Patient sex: F
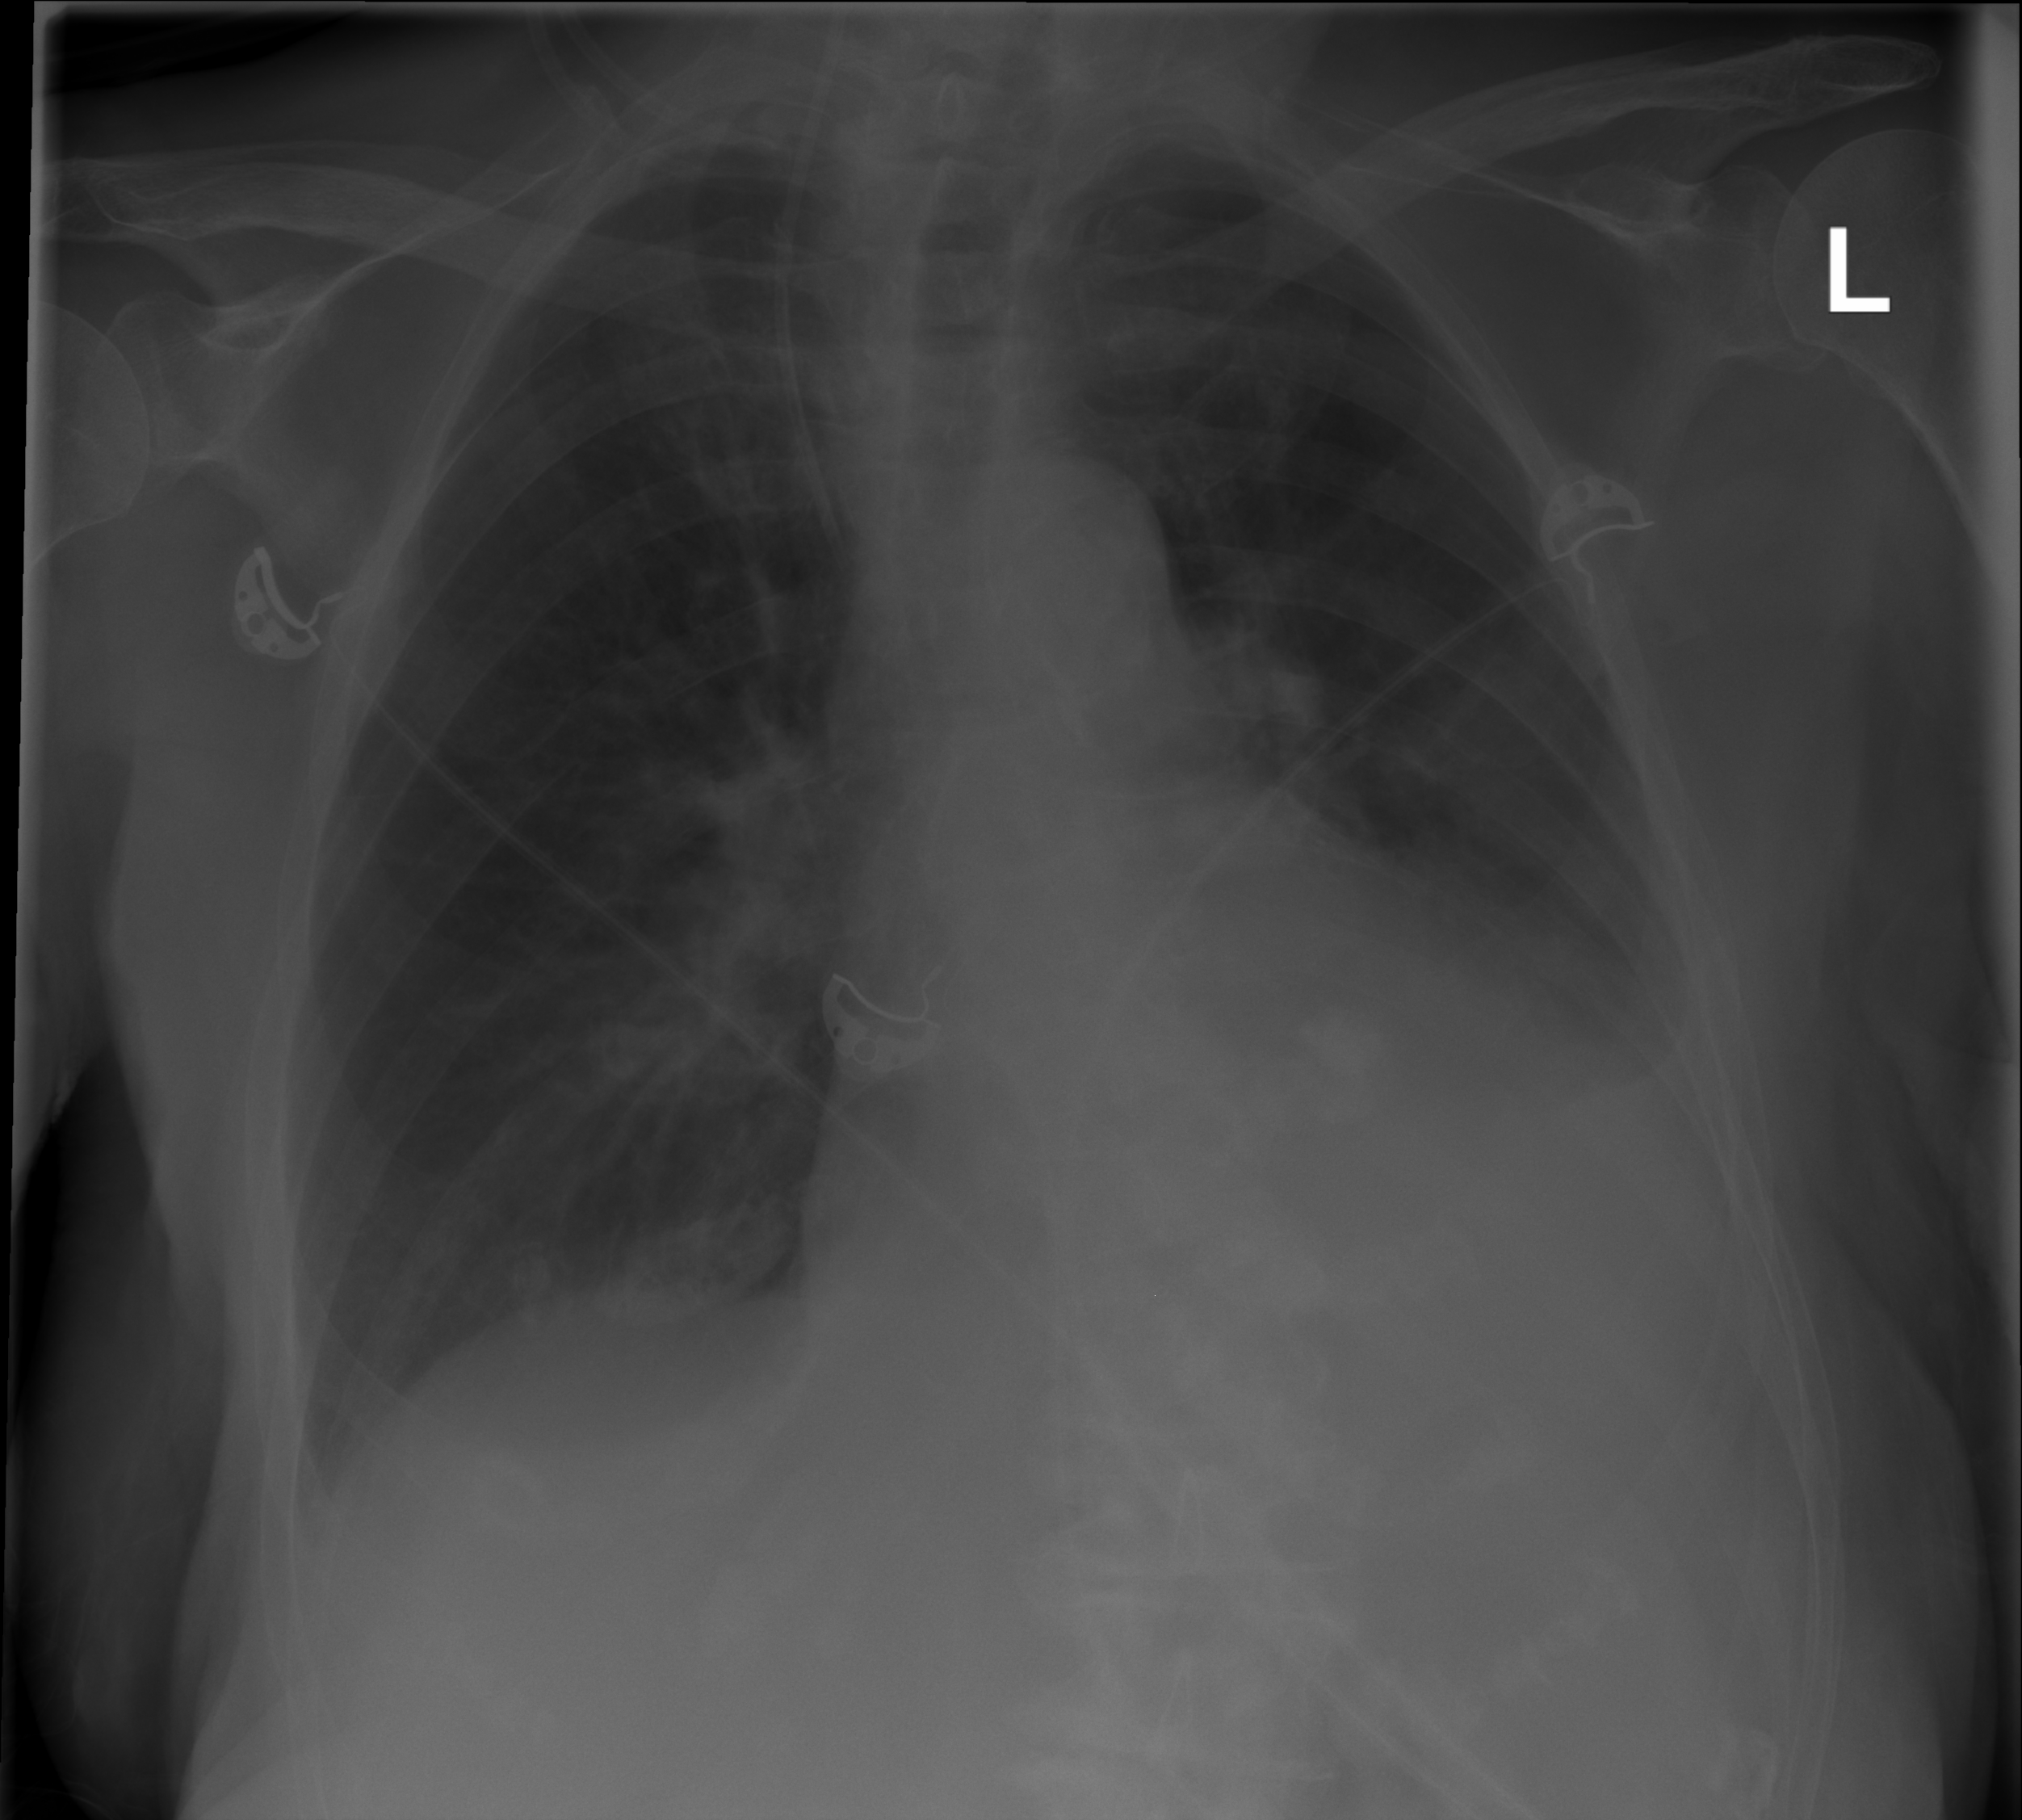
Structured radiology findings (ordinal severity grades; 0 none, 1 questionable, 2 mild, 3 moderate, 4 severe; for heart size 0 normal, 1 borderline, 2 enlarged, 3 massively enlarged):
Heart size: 2
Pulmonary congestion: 2
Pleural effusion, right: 2
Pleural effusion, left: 3
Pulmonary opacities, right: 0
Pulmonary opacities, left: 2
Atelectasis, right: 0
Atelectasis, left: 2